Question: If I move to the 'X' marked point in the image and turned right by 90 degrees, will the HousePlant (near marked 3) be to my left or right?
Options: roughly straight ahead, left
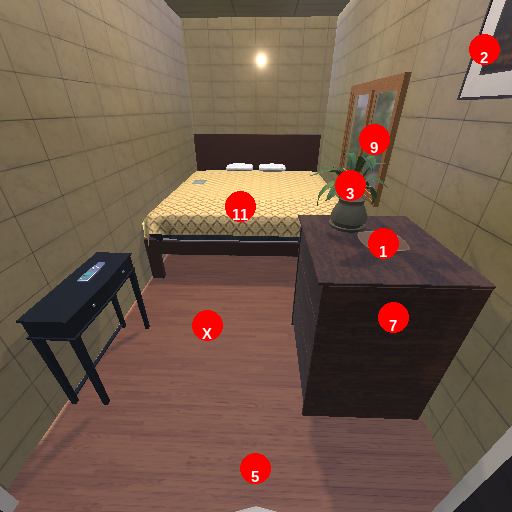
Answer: roughly straight ahead